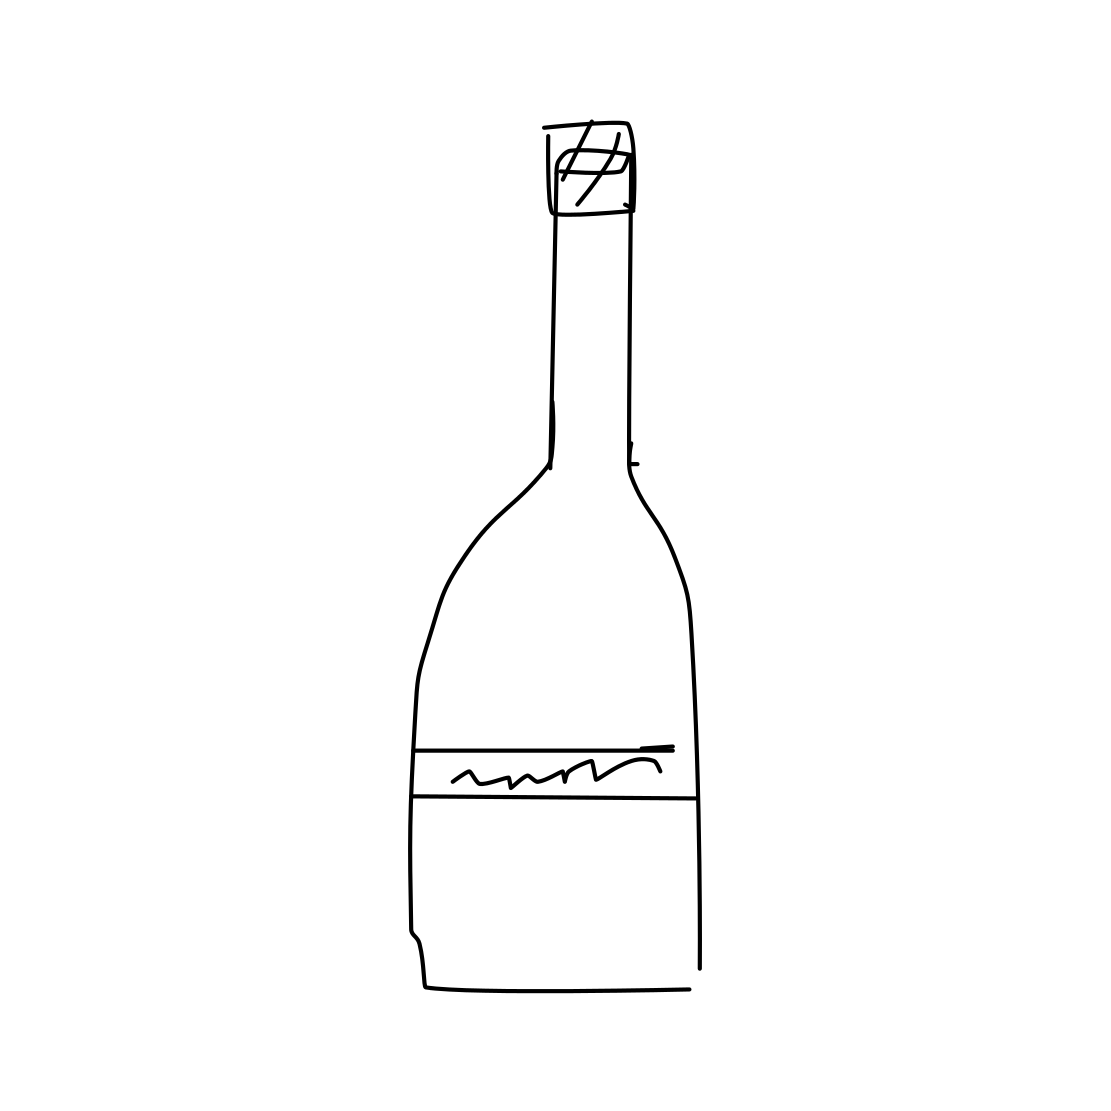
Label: wine-bottle